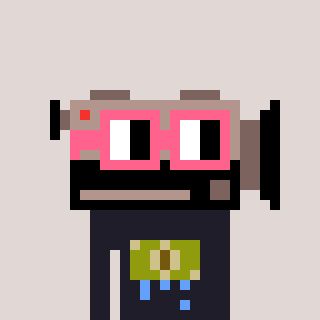
a pixel art character with square pink glasses, a camcorder-shaped head and a grayscale-colored body on a warm background